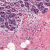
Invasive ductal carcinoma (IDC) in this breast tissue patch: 1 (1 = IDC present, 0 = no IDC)